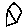
Label: triangle